Question: I want to set the spinner value using String[] or ArrayList.
I have done spinner in other activity working fine.In this activity inside the Tab acivityGroup another Tab activity.
My problem is setting values into spinner. Spinner is displaying correctly Thay means when load the activity, that is working fine but when I click On spinner its give error:
Error is :
'''
09-30 16:11:37.693: ERROR/AndroidRuntime(699): FATAL EXCEPTION: main
09-30 16:11:37.693: ERROR/AndroidRuntime(699): android.view.WindowManager$BadTokenException: Unable to add window -- token android.app.LocalActivityManager$LocalActivityRecord@407f4de8 is not valid; is your activity running?
09-30 16:11:37.693: ERROR/AndroidRuntime(699): at android.view.ViewRoot.setView(ViewRoot.java:527)
09-30 16:11:37.693: ERROR/AndroidRuntime(699): at android.view.WindowManagerImpl.addView(WindowManagerImpl.java:177)
09-30 16:11:37.693: ERROR/AndroidRuntime(699): at android.view.WindowManagerImpl.addView(WindowManagerImpl.java:91)
09-30 16:11:37.693: ERROR/AndroidRuntime(699): at android.view.Window$LocalWindowManager.addView(Window.java:424)
09-30 16:11:37.693: ERROR/AndroidRuntime(699): at android.app.Dialog.show(Dialog.java:241)
09-30 16:11:37.693: ERROR/AndroidRuntime(699): at android.app.AlertDialog$Builder.show(AlertDialog.java:802)
09-30 16:11:37.693: ERROR/AndroidRuntime(699): at android.widget.Spinner.performClick(Spinner.java:260)
09-30 16:11:37.693: ERROR/AndroidRuntime(699): at android.view.View$PerformClick.run(View.java:9080)
09-30 16:11:37.693: ERROR/AndroidRuntime(699): at android.os.Handler.handleCallback(Handler.java:587)
09-30 16:11:37.693: ERROR/AndroidRuntime(699): at android.os.Handler.dispatchMessage(Handler.java:92)
09-30 16:11:37.693: ERROR/AndroidRuntime(699): at android.os.Looper.loop(Looper.java:123)
09-30 16:11:37.693: ERROR/AndroidRuntime(699): at android.app.ActivityThread.main(ActivityThread.java:3683)
09-30 16:11:37.693: ERROR/AndroidRuntime(699): at java.lang.reflect.Method.invokeNative(Native Method)
09-30 16:11:37.693: ERROR/AndroidRuntime(699): at java.lang.reflect.Method.invoke(Method.java:507)
09-30 16:11:37.693: ERROR/AndroidRuntime(699): at com.android.internal.os.ZygoteInit$MethodAndArgsCaller.run(ZygoteInit.java:839)
09-30 16:11:37.693: ERROR/AndroidRuntime(699): at com.android.internal.os.ZygoteInit.main(ZygoteInit.java:597)
09-30 16:11:37.693: ERROR/AndroidRuntime(699): at dalvik.system.NativeStart.main(Native Method)
'''
This is my code :
'''
View viewToLoad = LayoutInflater.from(this.getParent()).inflate(R.layout.line_discount, null);
this.setContentView(viewToLoad);
ArrayList<String> productList = new ArrayList<String>();
int size = products.size()+1;
String[] proList = new String[size];
proList[0] = "---Select----";
for(int i = 1; i< size ;i++){
productList.add(products.get(i-1).getDescription());
proList[i] = products.get(i-1).getDescription();
}
sp = (Spinner)findViewById(R.id.spProList);
ArrayAdapter<String> adapter = new ArrayAdapter<String> (LineDiscountActivity.this, android.R.layout.simple_spinner_item, proList);
sp.setAdapter(adapter);
'''
This is my image:

How can I do in this situation?
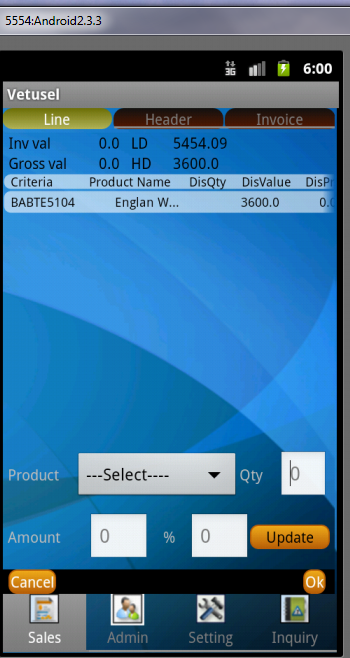
Answer: I think you have context problem.Try to get context using below method
you can create a new activity and set its theme to 'dialog theme' so that when you start your activity it will display as dialog.
For more information about dialog see below post
<URL>
I found a solution for 'badTokenExcaption'
In your activity's 'onCreate()' method replace the line 'setContentView(R.layout.XXXXX)' by
'''
View viewToLoad = LayoutInflater.from(this.getParent()).inflate(R.layout.XXXXX, null);
this.setContentView(viewToLoad);
'''
and replace the spinner code by following lines
'''
ArrayAdapter<CharSequence> adapter = ArrayAdapter.createFromResource( this, R.array.medicine_types, android.R.layout.simple_spinner_item);
adapter.setDropDownViewResource(android.R.layout.simple_spinner_item);
spDosageType.setAdapter(adapter);
'''